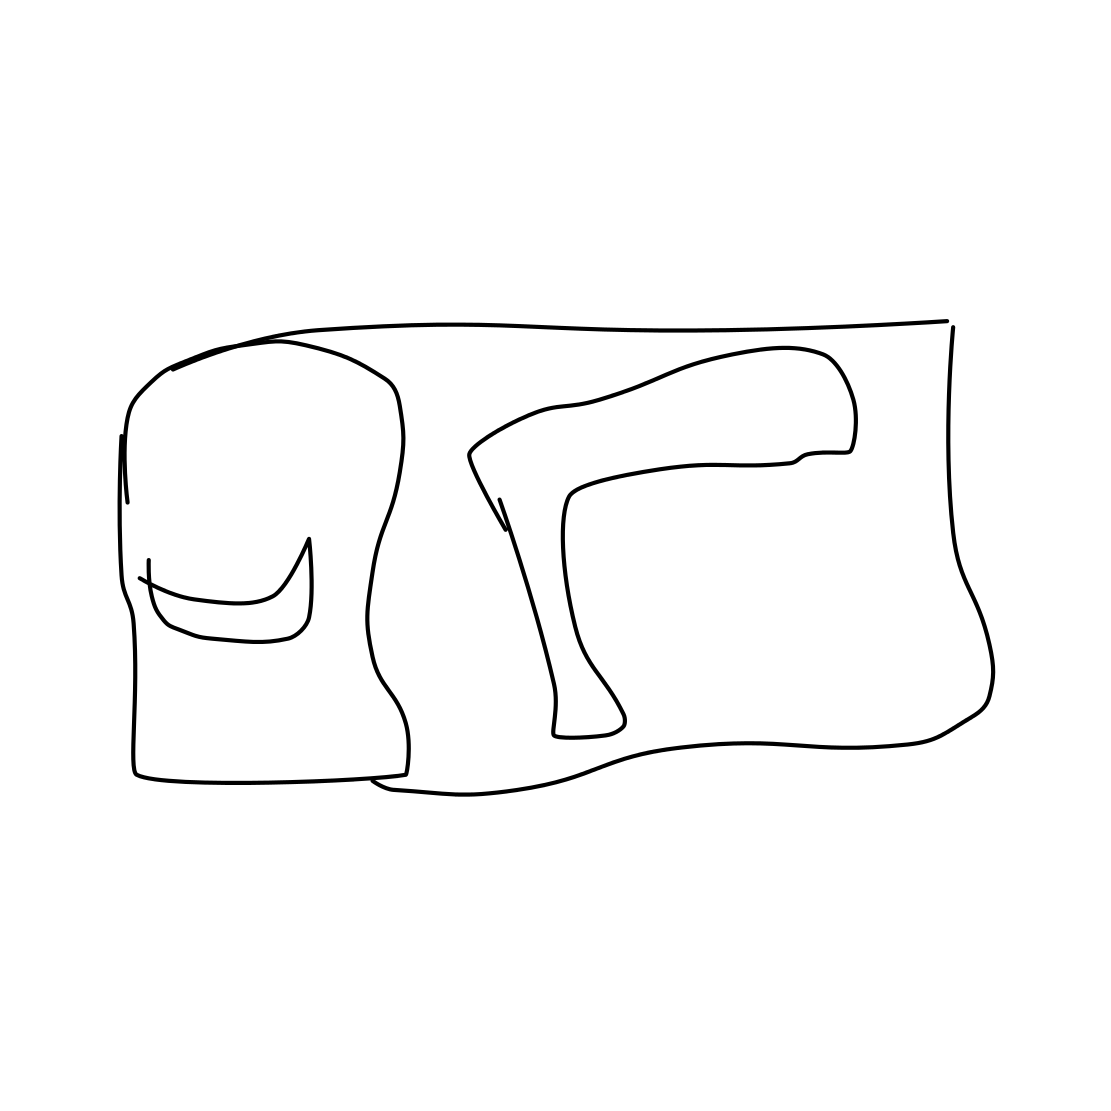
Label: mailbox